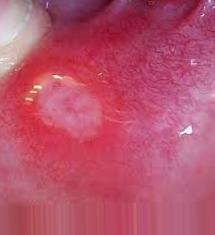
Condition: Mouth Ulcer